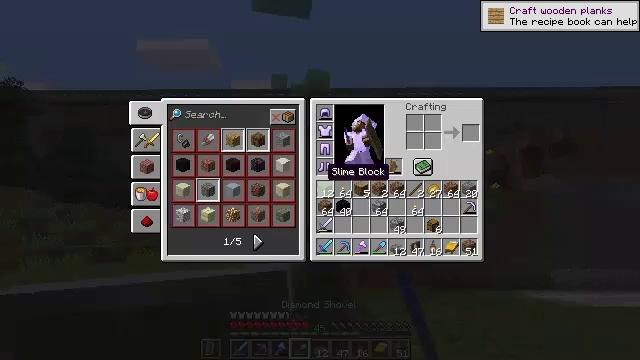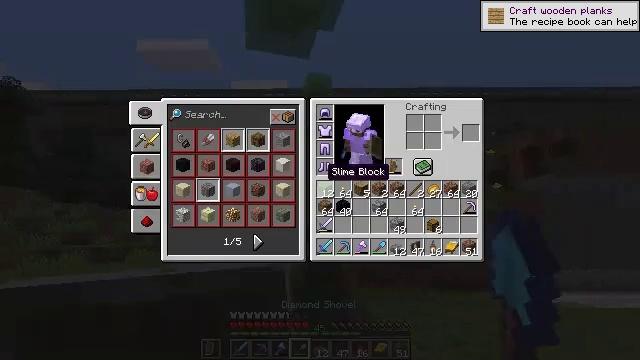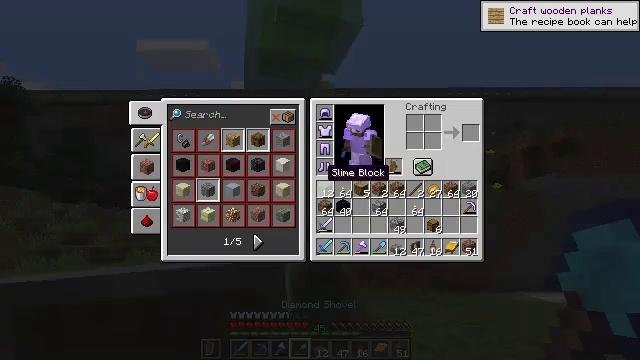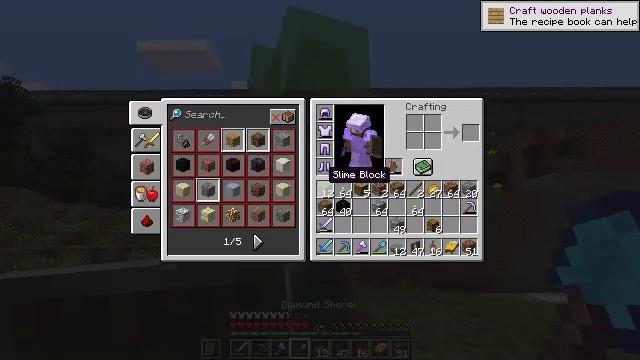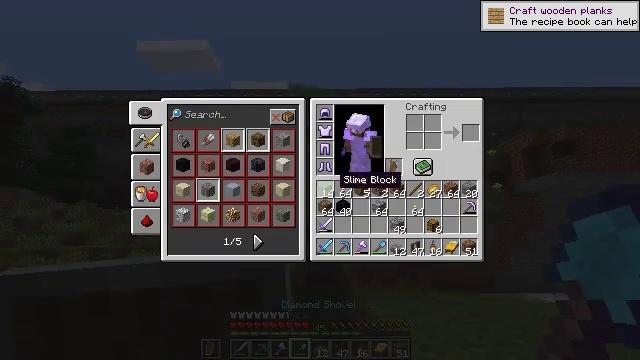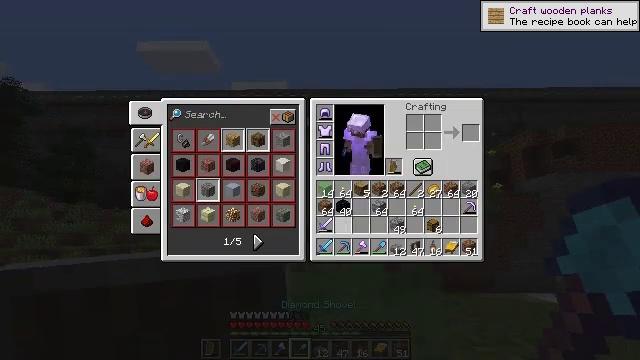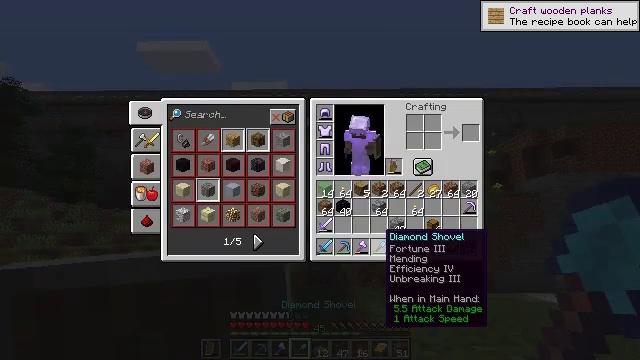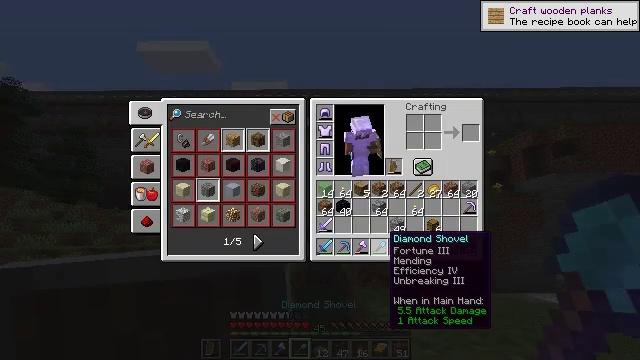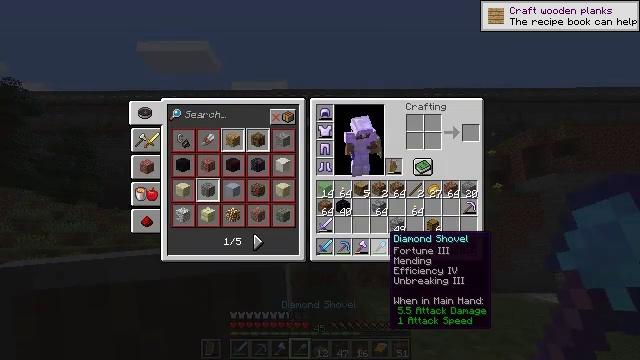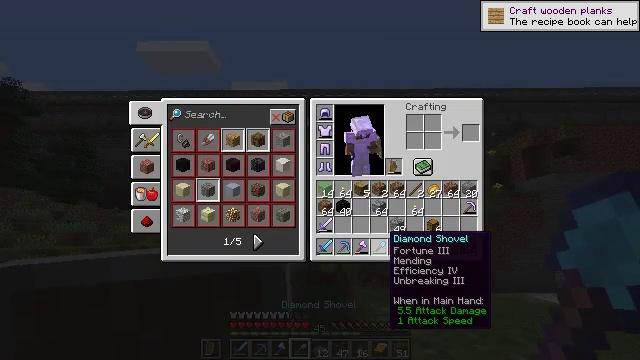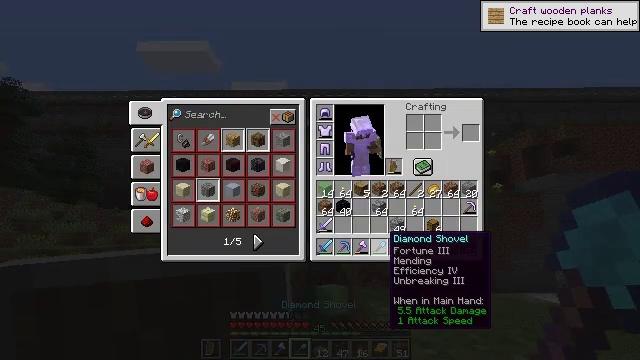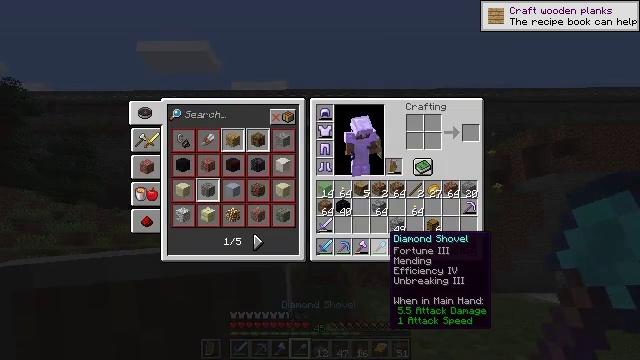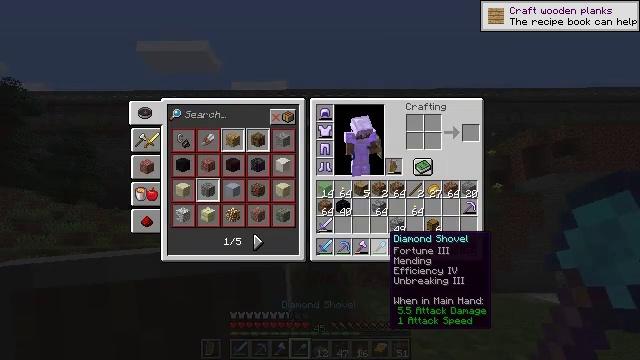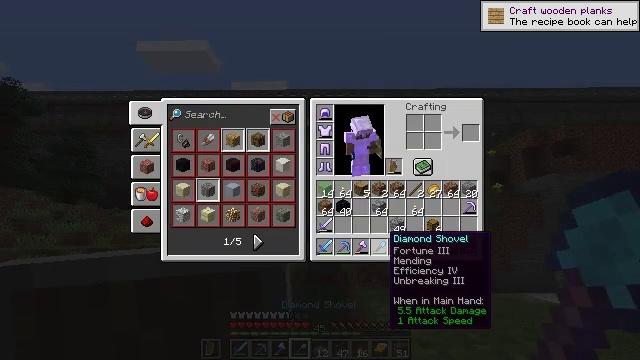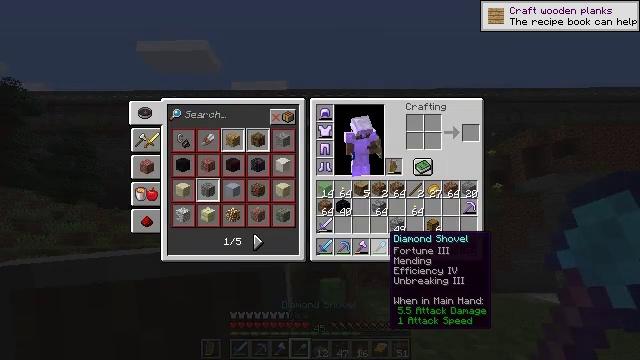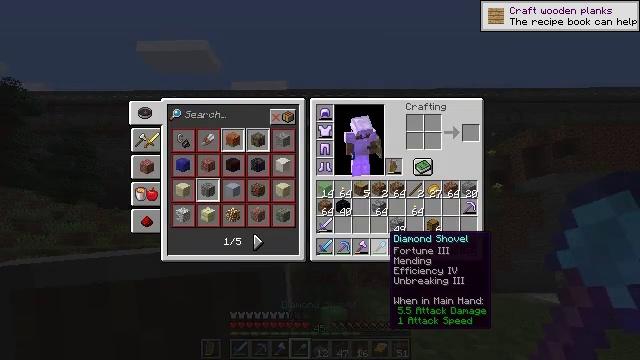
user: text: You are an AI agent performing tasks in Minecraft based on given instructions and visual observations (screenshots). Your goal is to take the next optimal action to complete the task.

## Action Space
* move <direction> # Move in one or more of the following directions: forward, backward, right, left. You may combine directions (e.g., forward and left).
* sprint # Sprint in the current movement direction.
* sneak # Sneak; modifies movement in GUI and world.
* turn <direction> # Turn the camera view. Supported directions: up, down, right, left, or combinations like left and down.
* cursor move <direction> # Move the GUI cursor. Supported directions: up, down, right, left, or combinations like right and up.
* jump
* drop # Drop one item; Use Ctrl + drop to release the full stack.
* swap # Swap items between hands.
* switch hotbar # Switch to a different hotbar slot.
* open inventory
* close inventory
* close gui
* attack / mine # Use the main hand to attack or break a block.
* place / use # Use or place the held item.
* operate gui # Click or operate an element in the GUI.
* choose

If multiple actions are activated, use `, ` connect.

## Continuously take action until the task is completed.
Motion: motion action
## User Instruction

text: Harvest the slime block from the ground.
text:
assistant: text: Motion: open inventory
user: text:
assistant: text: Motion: open inventory
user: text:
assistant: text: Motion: no_op
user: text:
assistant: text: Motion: cursor move right
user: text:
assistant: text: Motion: cursor move right and down
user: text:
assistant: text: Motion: cursor move right and down
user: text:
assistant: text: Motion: no_op
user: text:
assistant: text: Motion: no_op
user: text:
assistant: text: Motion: no_op
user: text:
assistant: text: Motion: no_op
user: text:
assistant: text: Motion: no_op
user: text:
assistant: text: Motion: no_op
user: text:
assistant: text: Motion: no_op
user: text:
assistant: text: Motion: no_op
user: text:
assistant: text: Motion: no_op
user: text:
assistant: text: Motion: no_op
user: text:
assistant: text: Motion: no_op
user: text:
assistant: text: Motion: no_op
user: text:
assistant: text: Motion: no_op
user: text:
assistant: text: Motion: close inventory
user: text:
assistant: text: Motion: close inventory
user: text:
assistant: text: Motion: move forward
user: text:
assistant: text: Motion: move forward
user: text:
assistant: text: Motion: move forward
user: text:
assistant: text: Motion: move forward
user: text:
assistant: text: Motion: move forward
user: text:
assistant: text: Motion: move forward, attack / mine
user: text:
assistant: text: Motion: move forward, attack / mine
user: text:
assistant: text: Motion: move forward, attack / mine
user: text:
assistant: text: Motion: move forward, attack / mine